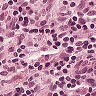
Metastatic tissue present: no